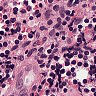
Metastatic tissue present: no